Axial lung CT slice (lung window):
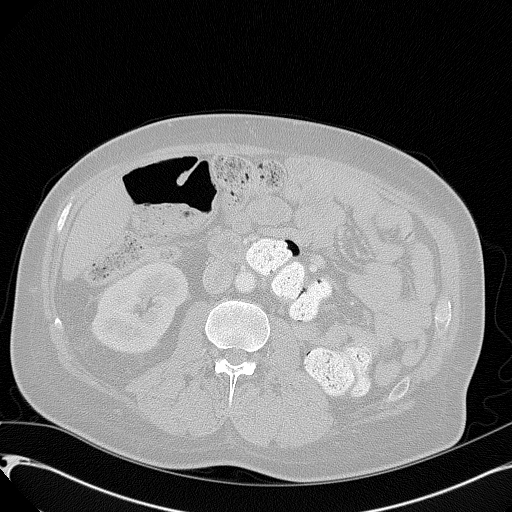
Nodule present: no